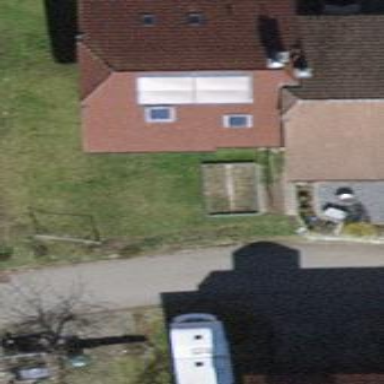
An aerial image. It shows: Terrace building with gabled roof oriented across.